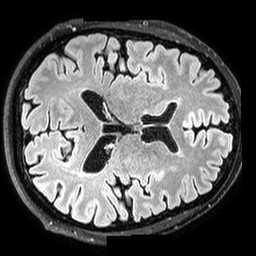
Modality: T2w
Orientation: axial
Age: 35
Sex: male
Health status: healthy
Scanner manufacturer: philips
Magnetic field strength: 3 T
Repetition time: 5 s
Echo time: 0.2884 s